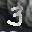
Label: 3